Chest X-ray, AP view. Patient: 63 years old, sex M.
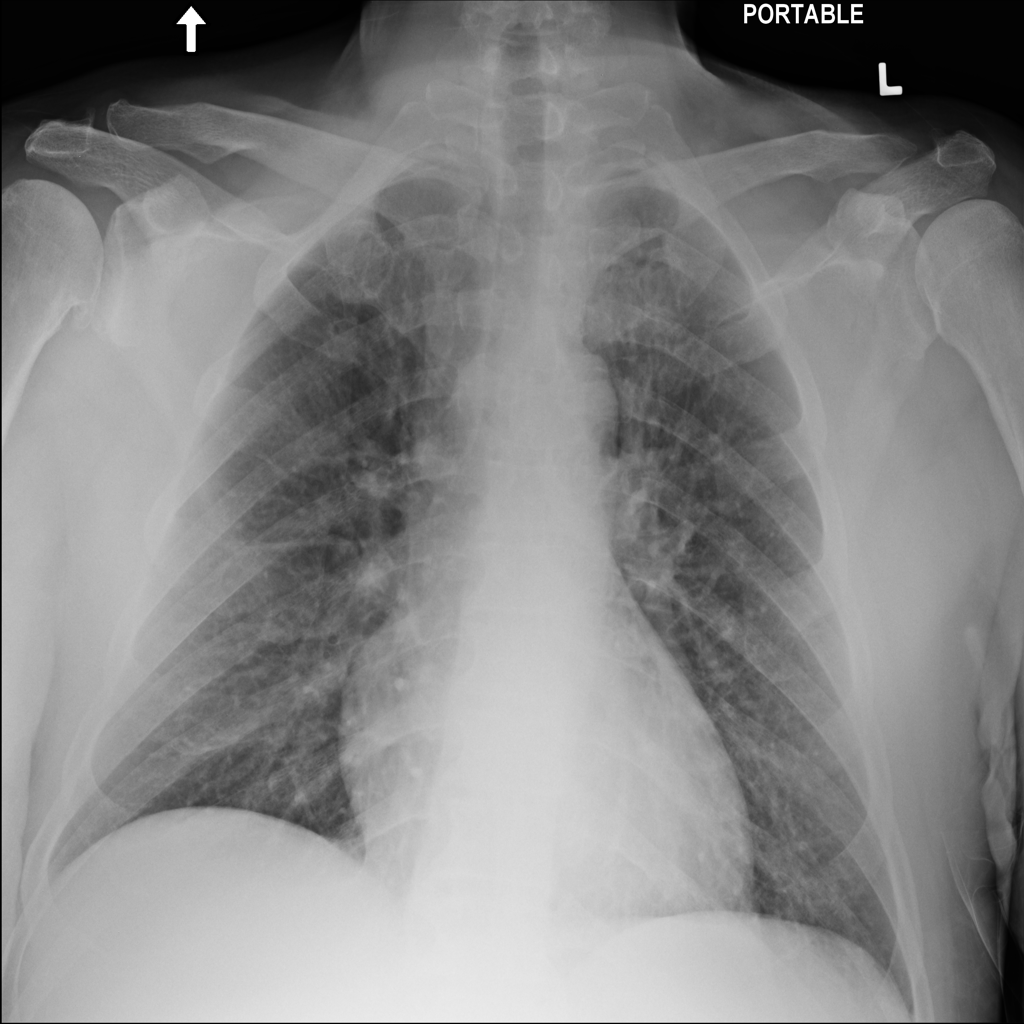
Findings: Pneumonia